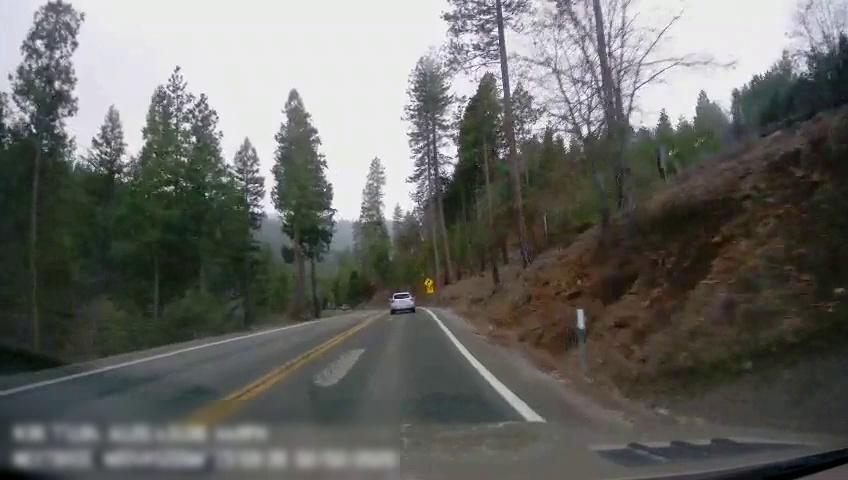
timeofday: Day
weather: Cloudy
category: Drivable Space
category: Vehicles | SUV
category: Lanes | Alternate Lane
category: Lanes | Current Lane
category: Lanes | Opposite Lane
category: Lanes | Opposite Lane
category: Traffic | Signs